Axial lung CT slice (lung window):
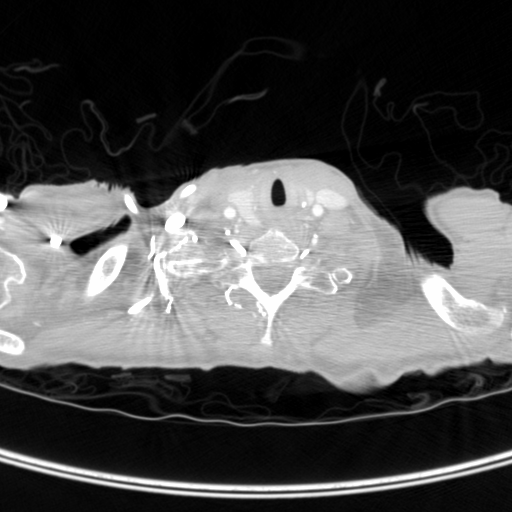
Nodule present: no